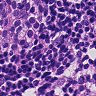
Metastatic tissue present: yes